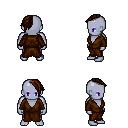
a pixel art fantasy rpg character, male body template, dark elf, purple skin, brown robe, metal pants, brown long mohawk hairstyle, four views (front, back, left, right), 2x2 character sprite sheet, small pixel art, hard edges, no anti-aliasing